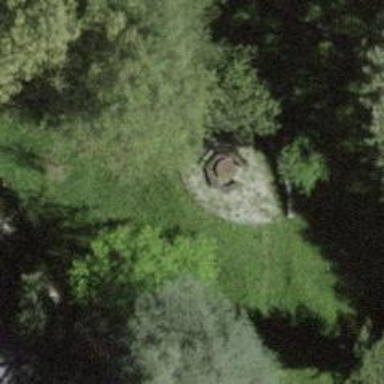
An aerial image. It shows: Picnic table located in leisure land area.